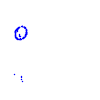
Particle: proton